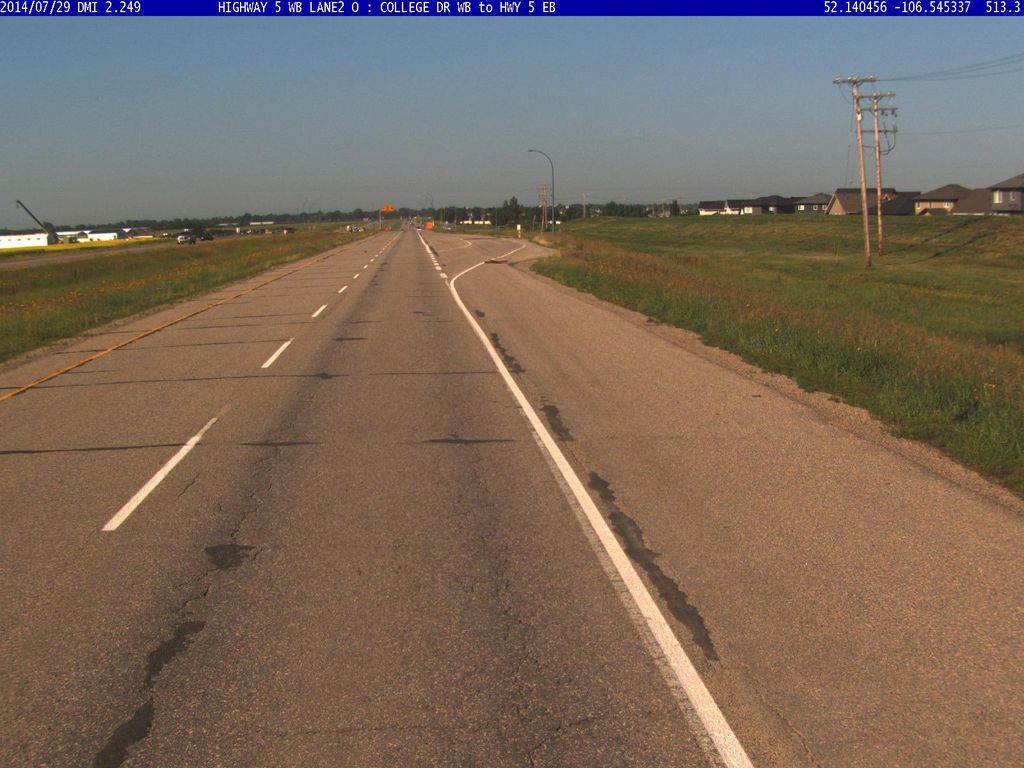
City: saskatoon